Question: In what circumstances should I be using this feature?
How exactly mature is it?
What are the pros and cons?
What problem does it solve?
Is it specific to MonoTouch, Mono GC, or reference counting in ObjC?

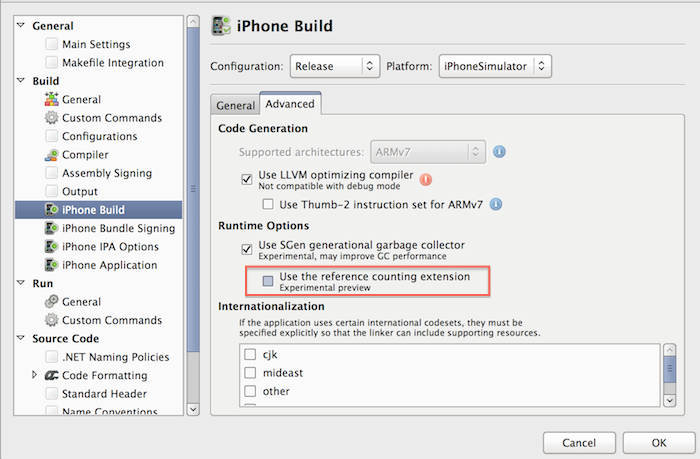
Answer: Here are some quick, high-level (and out or order) answers to your questions...
> Is it specific to MonoTouch, Mono GC, or reference counting in ObjC?
It allows 'sgen', the mono garbage collector, to work more closely with Objective-C reference counting. That awareness is not needed for Mono (or Mono for Android) so it's specific to MonoTouch.
> How exactly mature is it?
As the UI says: . So while we know it works it has not seen a wide usage inside applications (compared to the default GC). It's more a direction than a destination (i.e. it will likely evolve).
You're more than welcome to test it, use it (if it proves useful in your situation) and report your findings/experiences with it. However it's not fully supported, e.g. you might hit a bug that we can't immediately fix or workaround (beside asking you to go back to the default settings).
> What problem does it solve?
The coexistence of a garbage collector and the reference counting of Objective-C is very complex subject. MonoTouch tries it best to hide (most of) complexity of this to the developers.
Most of this is done inside the runtime (e.g. by using the backing fields). This extension to 'sgen' is meant to have the GC itself (not only the runtime) aware of the needs for reference counting.
> What are the pros and cons?
PRO: It saves memory as the <URL>.
CON: We need more feedback, more comparison data (e.g. performance).